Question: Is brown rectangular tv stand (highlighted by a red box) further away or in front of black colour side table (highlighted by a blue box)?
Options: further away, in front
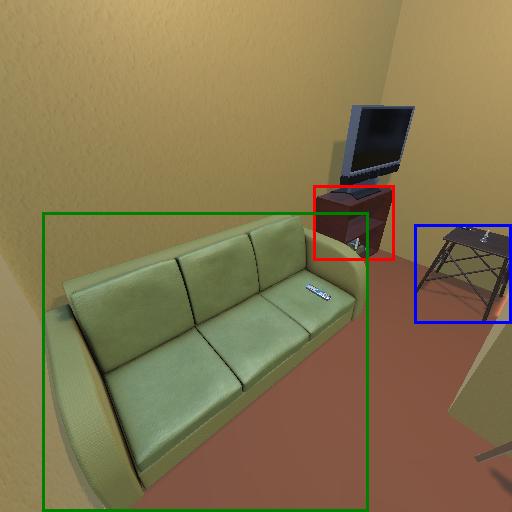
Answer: further away